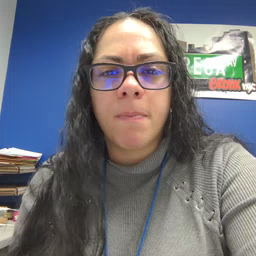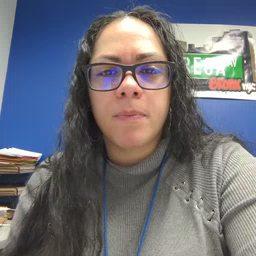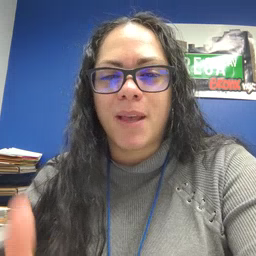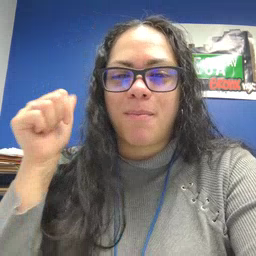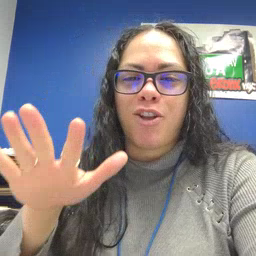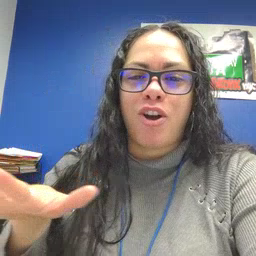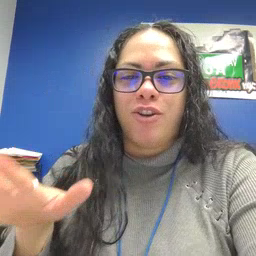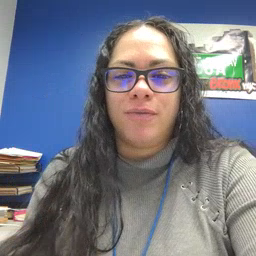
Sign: backyard